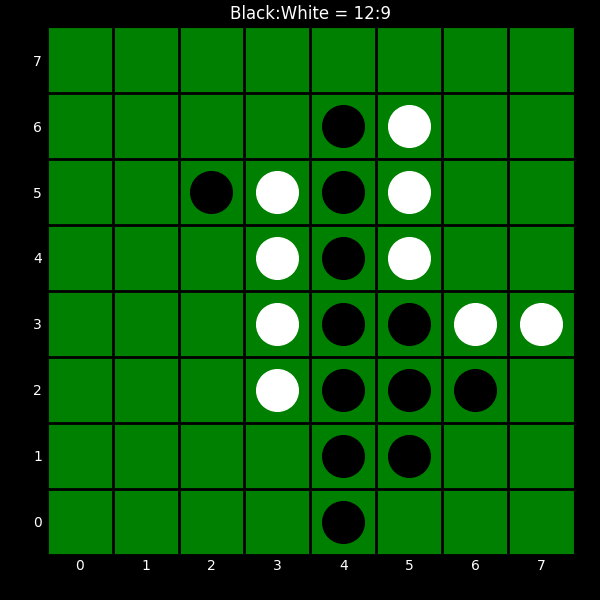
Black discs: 12
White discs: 9